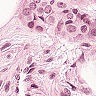
Metastatic tissue present: yes